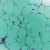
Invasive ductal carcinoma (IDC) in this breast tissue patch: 0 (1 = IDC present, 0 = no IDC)